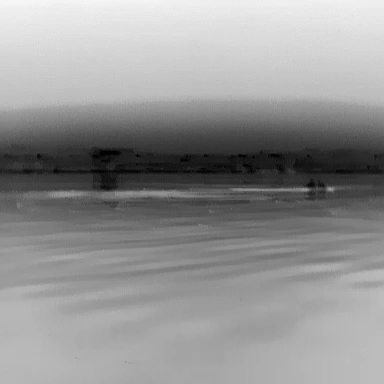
There is a canoe in the infrared image.